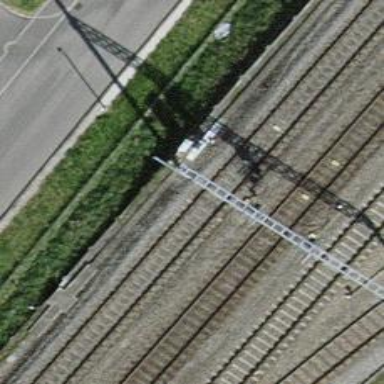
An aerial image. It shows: Railway signal.